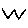
Label: zigzag